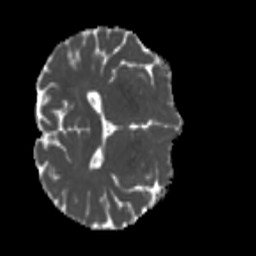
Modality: MD
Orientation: axial
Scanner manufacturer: siemens
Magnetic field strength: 3 T
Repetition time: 4 s
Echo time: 0.0594 s